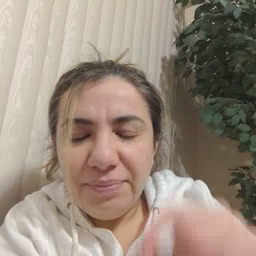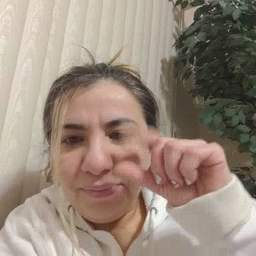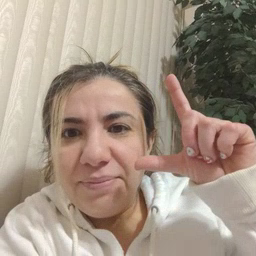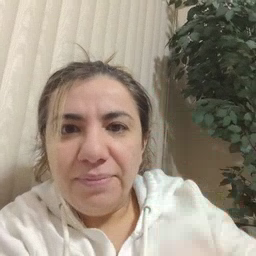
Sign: wake